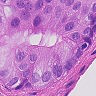
Metastatic tissue present: yes